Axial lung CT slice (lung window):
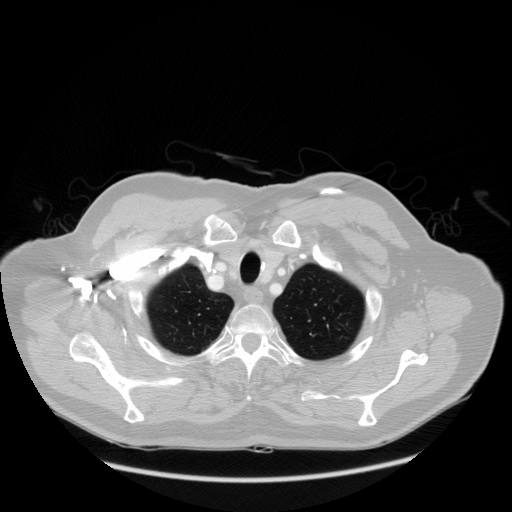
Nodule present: no